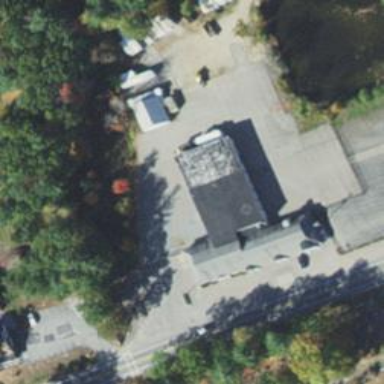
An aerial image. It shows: Building housing car shop.